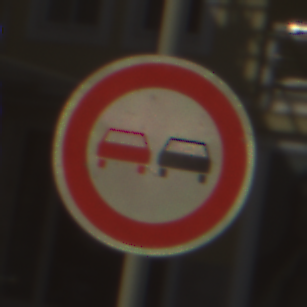
Verkehrszeichen: Ueberholverbot
Umgebung: Outdoor, Urban
Tageszeit: MorningAfternoon
Wetter: PartlyCloudy
Licht: Natural
Jahreszeit: NotSpecified
Kontrast: HighContrast